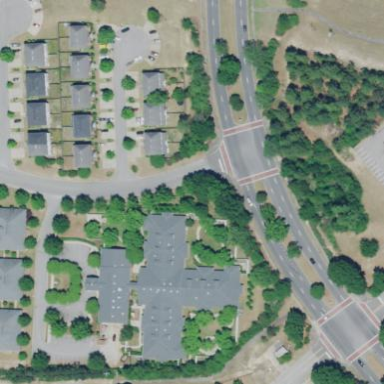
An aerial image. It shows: Nursing home building.